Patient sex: M
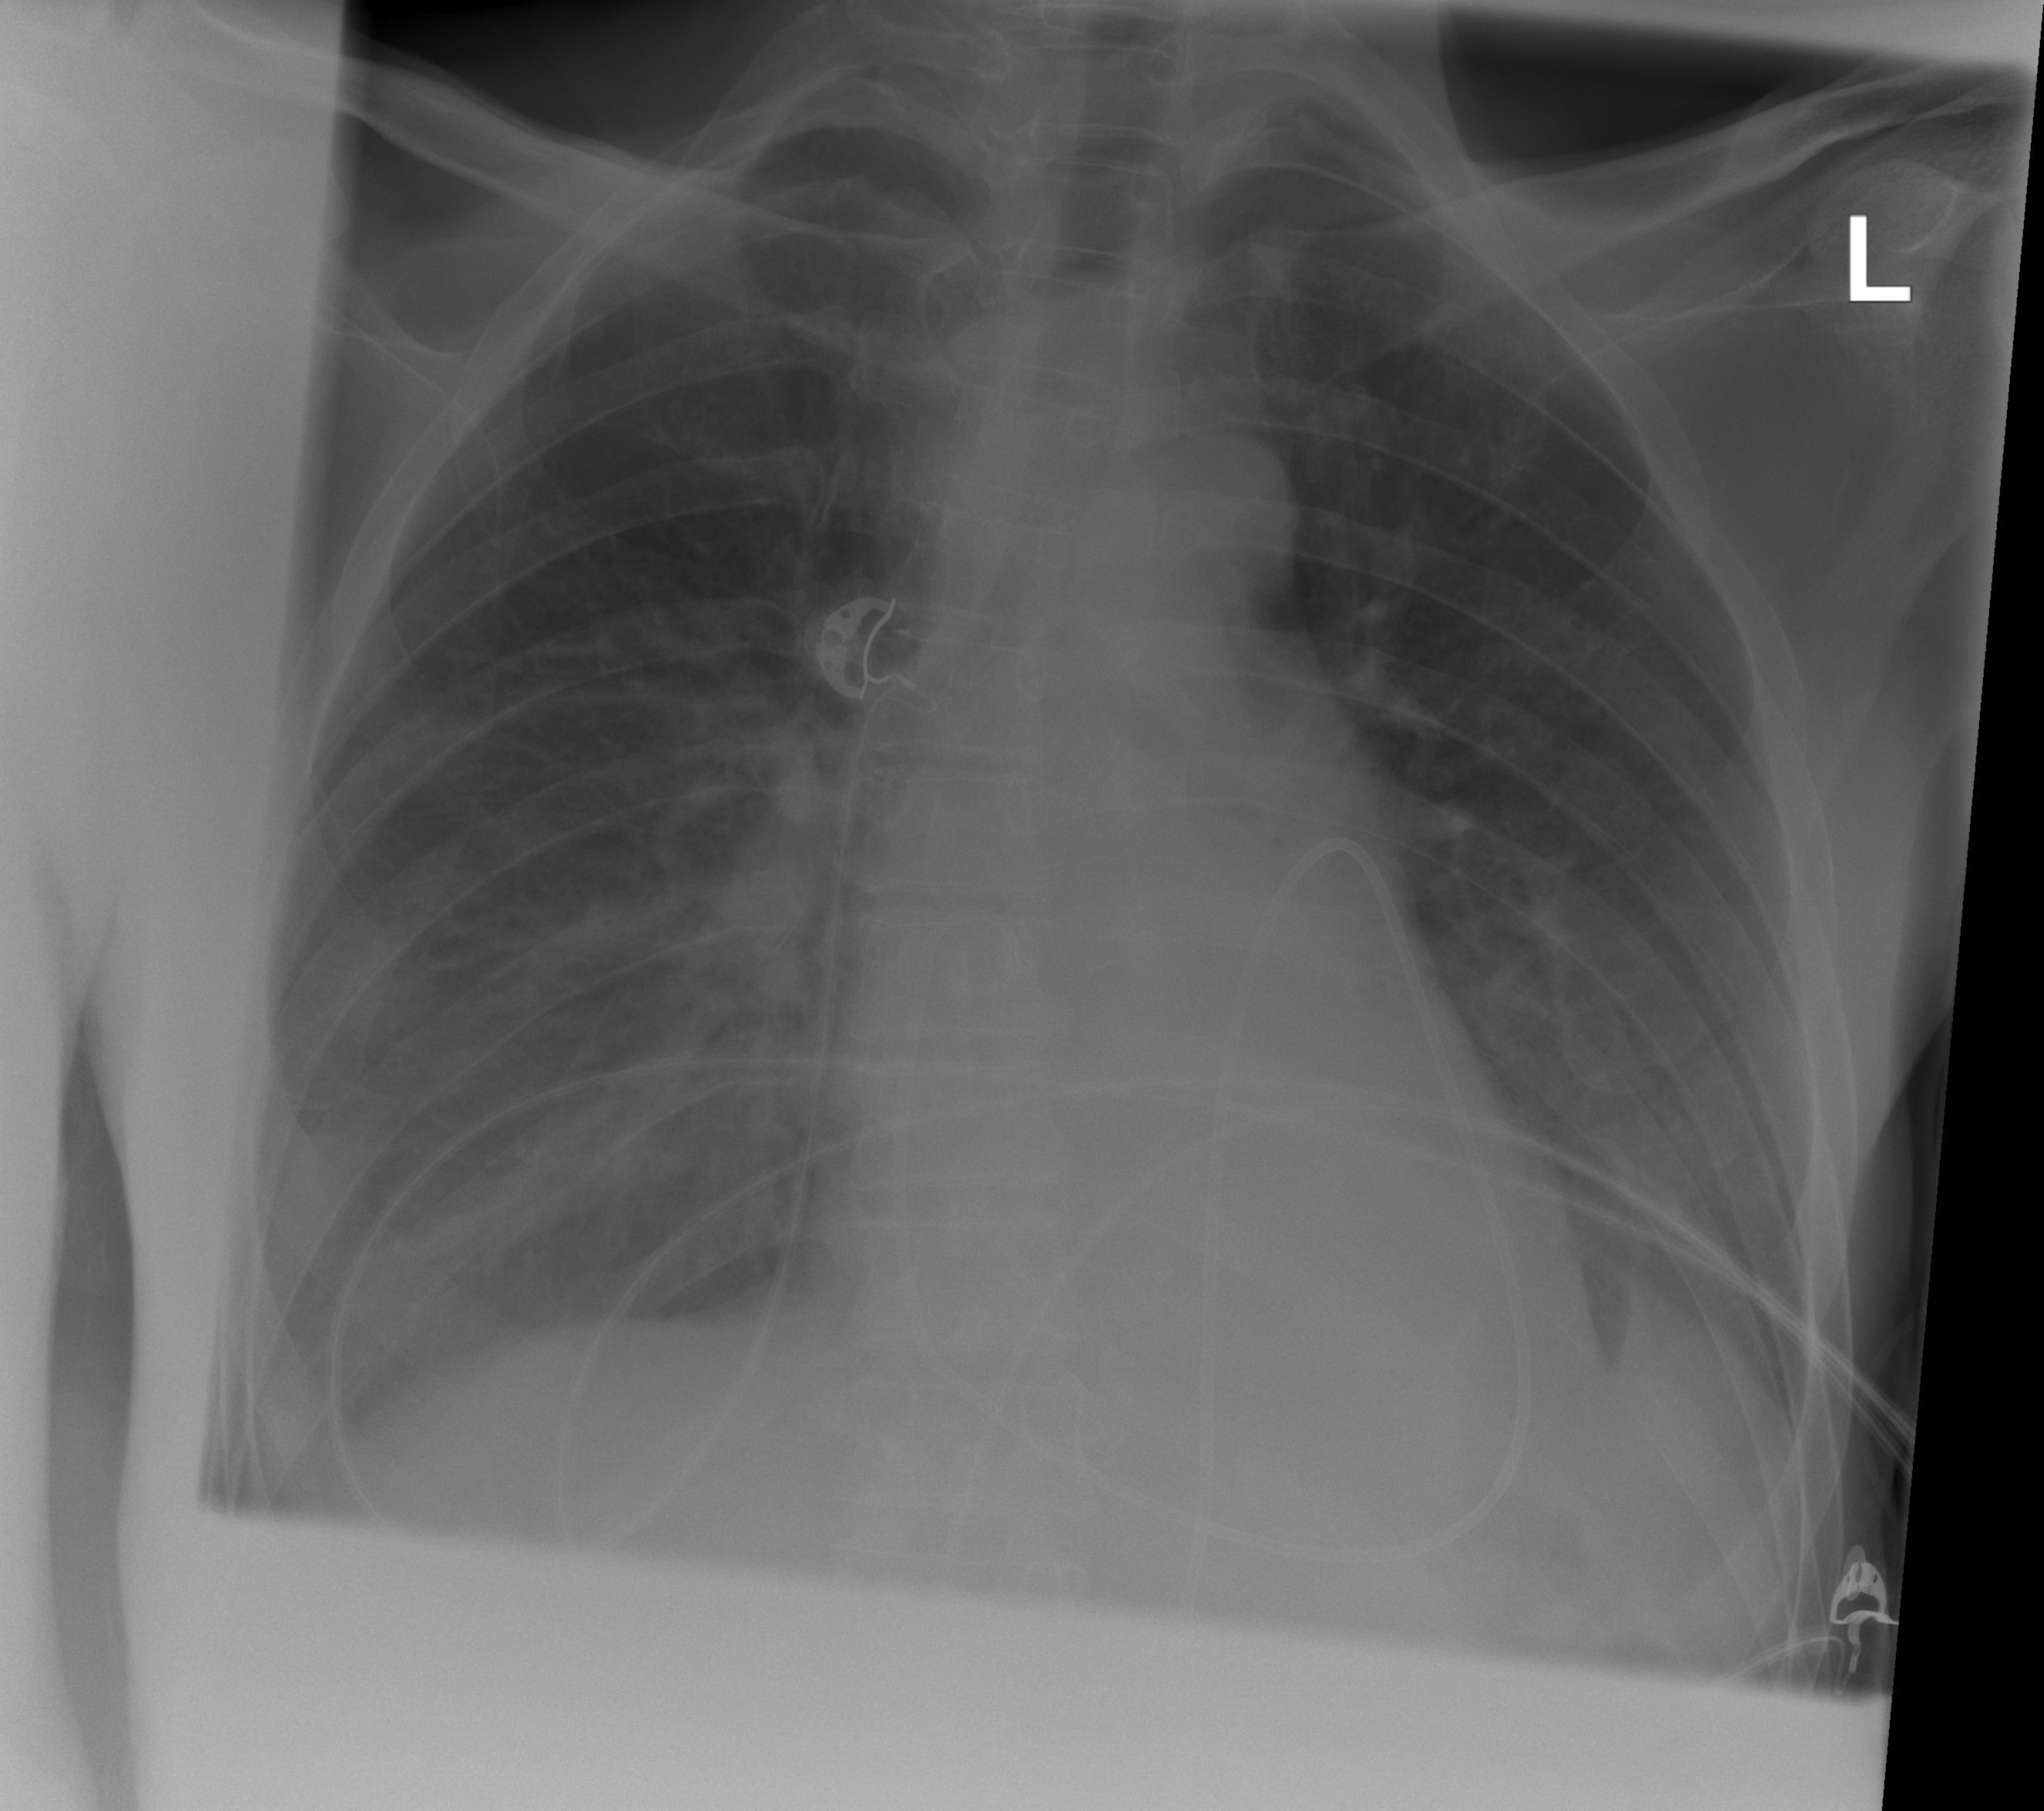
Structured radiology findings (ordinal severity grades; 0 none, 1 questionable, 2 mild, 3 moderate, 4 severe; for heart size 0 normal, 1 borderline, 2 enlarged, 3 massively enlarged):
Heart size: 0
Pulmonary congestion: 0
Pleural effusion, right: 1
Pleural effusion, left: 1
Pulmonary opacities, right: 2
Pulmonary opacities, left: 0
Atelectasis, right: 2
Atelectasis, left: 2